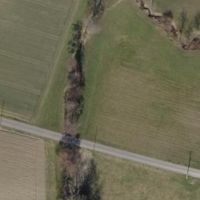
EUNIS habitat code: 25
Species observed at this site:
Silene nutans